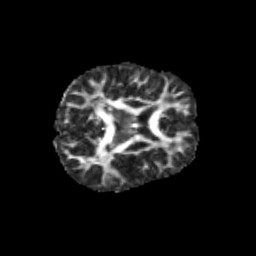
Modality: FA
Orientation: axial
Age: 11
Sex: male
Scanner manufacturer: siemens
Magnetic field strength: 3 T
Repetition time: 3.8 s
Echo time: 0.07 s